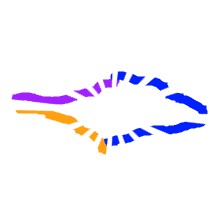
Shape: rhombus